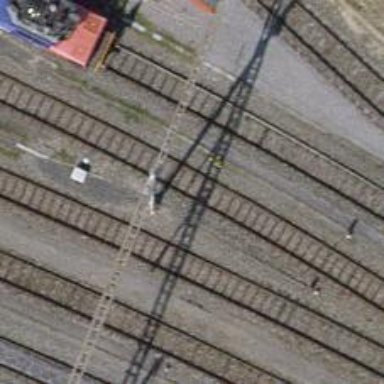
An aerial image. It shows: Siding railway line with electrified contact line for the trains.